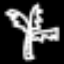
Label: palm tree